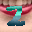
Label: 2